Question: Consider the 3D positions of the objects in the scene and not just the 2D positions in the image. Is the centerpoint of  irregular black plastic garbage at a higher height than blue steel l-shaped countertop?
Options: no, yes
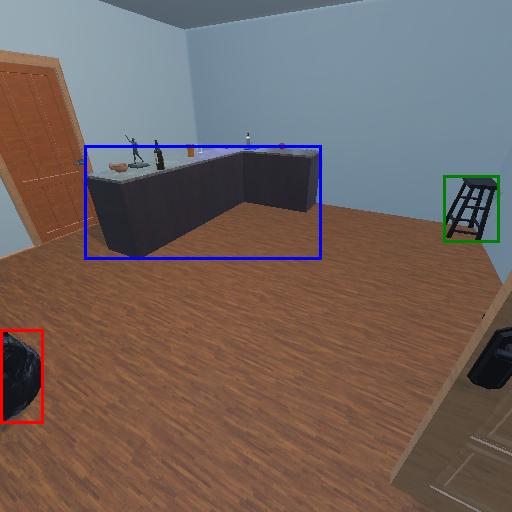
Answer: no